Question: I have a WCF service deployed to IIS 7 and the client. I thought the service is configured to handle concurrency. When I tested with two client, it took double the amount of time. I have spent hours and not yet able to figure out where I missed it. Any help/suggestions would be appreciated. Service1.svc.cs looks like this:
'''
[ServiceBehavior( ConcurrencyMode = ConcurrencyMode.Multiple, InstanceContextMode = InstanceContextMode.PerCall)]
[CallbackBehavior(UseSynchronizationContext=false)]
public class Service1 : IService1
{
public byte[] DownloadFile()
{
byte[] byt = File.ReadAllBytes(@"C:\Temp\TestFile.pdf");
System.Threading.Thread.Sleep(1000);
return byt;
}
}
'''
Configuration:
'''
<system.net>
<connectionManagement>
<add address="*" maxconnection="100"/>
</connectionManagement>
</system.net>
<system.web>
<compilation debug="true" targetFramework="4.0" />
<processModel autoConfig="false" maxWorkerThreads="1400" maxIoThreads="1400" minWorkerThreads="2"/>
<httpRuntime minFreeThreads="1000" minLocalRequestFreeThreads="1000"/>
</system.web>
<system.serviceModel>
<bindings>
<basicHttpBinding>
<binding name="Service1Binding" maxBufferSize="<PHONE>" maxBufferPoolSize="<PHONE>"
maxReceivedMessageSize="<PHONE>" transferMode="Streamed">
<readerQuotas maxDepth="<PHONE>" maxArrayLength="<PHONE>" maxBytesPerRead="<PHONE>" />
</binding>
</basicHttpBinding>
</bindings>
<services>
<service name="DocService.Service1">
<endpoint address="http://localhost/DocService/Service1.svc" binding="basicHttpBinding"
bindingConfiguration="" name="Service1Binding" bindingName="Service1Binding"
contract="DocService.IService1" />
<endpoint address="http://localhost/DocService/mex" binding="mexHttpBinding"
name="mexpoint" contract="IMetadataExchange" />
</service>
</services>
<behaviors>
<serviceBehaviors>
<behavior>
<serviceMetadata httpGetEnabled="true"/>
<serviceDebug includeExceptionDetailInFaults="false"/>
<serviceThrottling maxConcurrentCalls="100" maxConcurrentInstances="100" maxConcurrentSessions="100"/>
</behavior>
</serviceBehaviors>
</behaviors>
'''

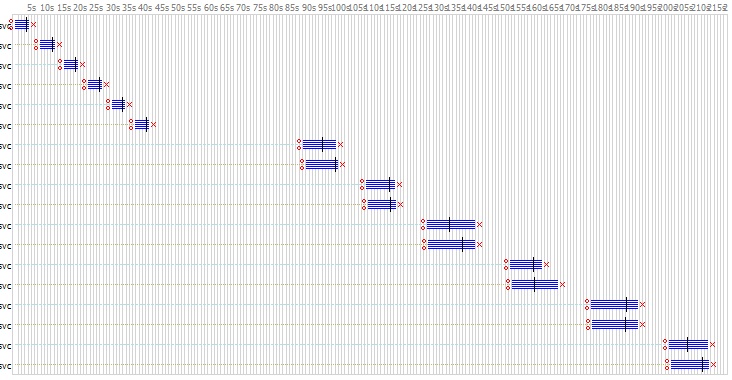
Answer: The requests are taking much longer than 1s sleep time and the read time of, say, 10mb file. They should complete in maybe 1.1-2s There is something fishy here.
Comment out the read and return a new byte[0]. Does it take 1.0s now? Do you have concurrency now?
Edit: What client are you using?
Edit 2: Responding to your comment, the file transfer is not limiting concurrency in some way. WCF does not care what you do inside your service method. It knows nothing about files. The problem is that your disk is too slow and that serializing 36mb is probably slow too! You server is just too slow! You can find out, if the disk or the serializing is the problem by replacing the IO with new byte[1024*1024*36].